Question: I am working on stylesheet of a 'QWizard' and I would like to remove the horizontal line just above the push button.
I've already posted a minimal example <URL>, the question was solved by scopchanov from the minimal example, but I have some lines of code in my project that avoids the solution to work, so I post another question here.

Here is my code (<URL>:
'''
#include <QWizard>
class LicenseWizard : public QWizard {
Q_OBJECT
public:
LicenseWizard(QWidget *parent = 0);
};
'''
'''
#include <QApplication>
#include <QtWidgets>
#include "licensewizard.h"
LicenseWizard::LicenseWizard(QWidget *parent) : QWizard(parent) {
setWizardStyle(ModernStyle);
// solution from @scopchanov https://stackoverflow.com/a/525<PHONE>
QPalette p(palette());
p.setColor(QPalette::Mid, p.color(QPalette::Base));
setPalette(p);
}
int main(int argc, char *argv[]) {
QApplication app(argc, argv);
// this line breaks @scopchanov solution.
// replace QLabel by QPushButton, or anything else... still broken.
qApp->setStyleSheet("QLabel { color:black; }");
LicenseWizard wizard;
wizard.show();
return app.exec();
}
'''
As scopchanov said, I used the 'QPalette' trick. But I have a big style sheet defined on the qApp and this is the cause of my problem. Using a very small style give the same problem.
The step to reproduce is to add this line after the declaration of the 'QApplication':
'''
qApp->setStyleSheet("QLabel { color:black; }");
'''
I hope someone could help me.
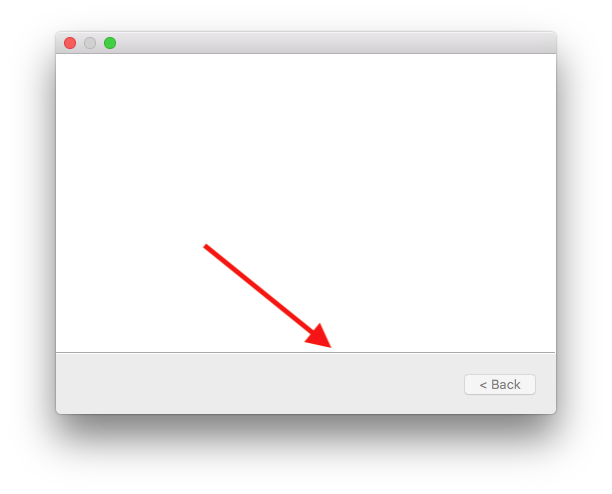
Answer: To fix this, set the palette of the whole application, instead of just the 'LicenseWizard' class, like this:
'''
LicenseWizard::LicenseWizard(QWidget *parent) : QWizard(parent) {
setWizardStyle(ModernStyle);
}
int main(int argc, char *argv[]) {
QApplication app(argc, argv);
QPalette p(qApp->palette());
p.setColor(QPalette::Mid, p.color(QPalette::Base));
qApp->setPalette(p);
qApp->setStyleSheet("QLabel { color:black; }");
LicenseWizard wizard;
wizard.show();
return app.exec();
}
'''
As mentioned in my answer to the linked question, if this color role is used by any other item, its color would be affected as well.